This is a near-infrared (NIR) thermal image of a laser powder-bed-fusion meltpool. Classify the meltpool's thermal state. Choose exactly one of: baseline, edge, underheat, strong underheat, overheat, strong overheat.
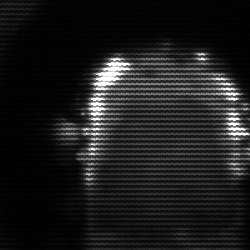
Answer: baseline